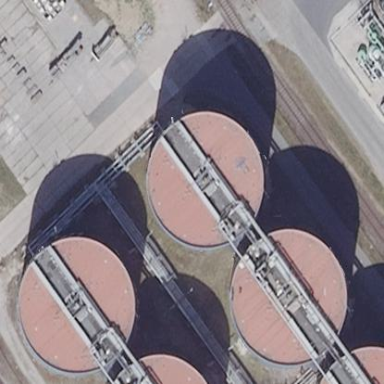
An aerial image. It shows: Storage tank that is man-made.